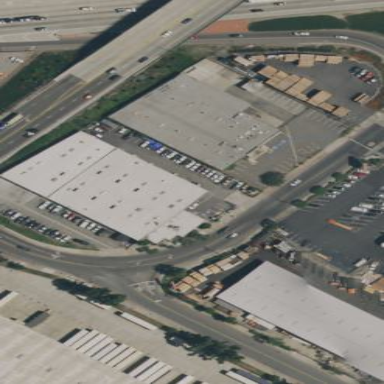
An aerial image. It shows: Warehouse.